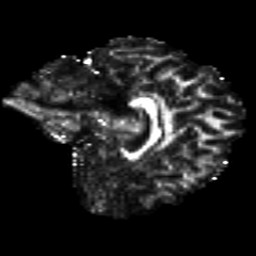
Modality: FA
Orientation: sagittal
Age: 24
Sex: female
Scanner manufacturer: siemens
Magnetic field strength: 3 T
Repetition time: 8.8 s
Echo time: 0.085 s